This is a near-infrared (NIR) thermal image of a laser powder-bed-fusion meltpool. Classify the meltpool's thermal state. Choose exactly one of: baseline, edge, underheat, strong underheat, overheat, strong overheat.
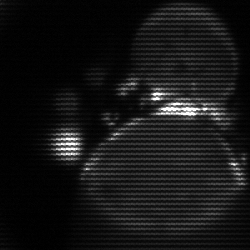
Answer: edge